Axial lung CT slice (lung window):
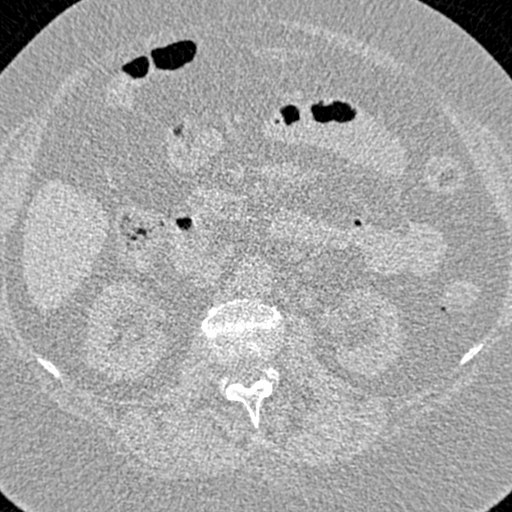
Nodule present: no